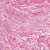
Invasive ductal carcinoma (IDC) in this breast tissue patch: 0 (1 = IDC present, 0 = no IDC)